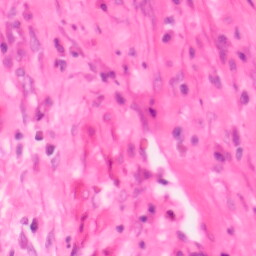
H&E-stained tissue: Colon